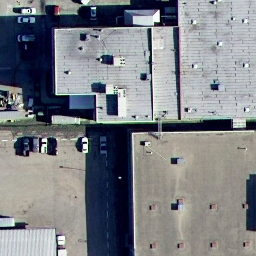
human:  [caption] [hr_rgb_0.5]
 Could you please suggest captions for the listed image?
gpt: Some cars parked on the road which beside some buildings .

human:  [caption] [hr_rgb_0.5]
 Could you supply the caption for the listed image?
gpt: There are some roads between buildings .

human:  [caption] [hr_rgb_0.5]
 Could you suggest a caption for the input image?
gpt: There are some cars parked at the roadside .

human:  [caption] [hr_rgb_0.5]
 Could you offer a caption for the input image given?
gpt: There are buildings and roads .

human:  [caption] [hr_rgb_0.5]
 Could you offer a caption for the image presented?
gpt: There are some white buildings .